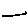
Label: line